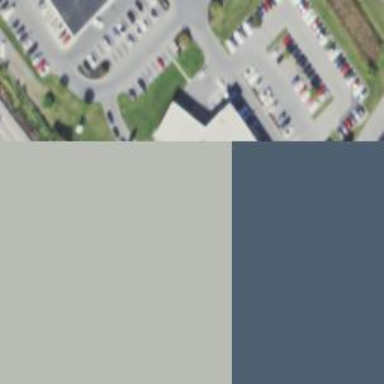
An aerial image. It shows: Building housing car shop.